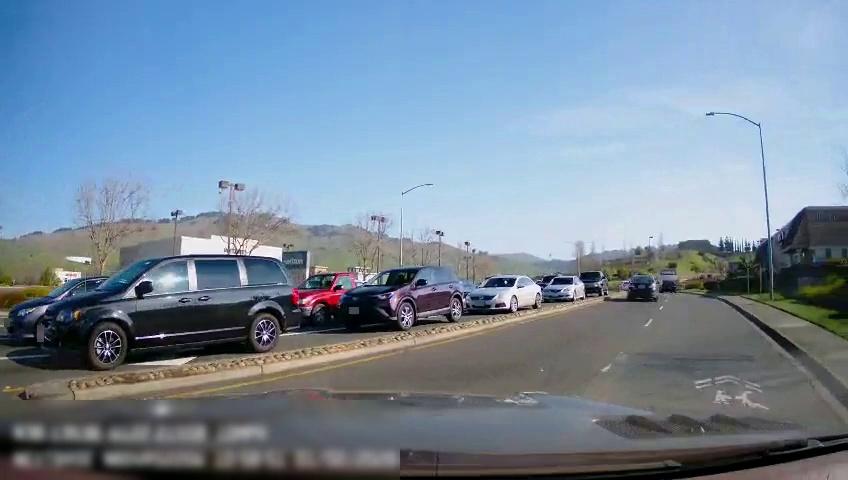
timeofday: Day
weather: Sunny
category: Drivable Space
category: Drivable Space
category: Vehicles | Car
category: Vehicles | SUV
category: Vehicles | Truck
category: Vehicles | Car
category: Vehicles | Truck
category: Vehicles | Car
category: Vehicles | SUV
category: Vehicles | Car
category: Vehicles | Van
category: Vehicles | Car
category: Lanes | Opposite Lane
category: Lanes | Alternate Lane
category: Lanes | Alternate Lane